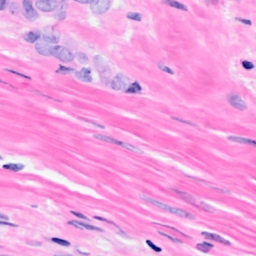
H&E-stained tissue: Breast